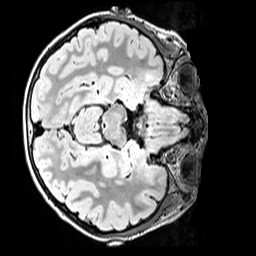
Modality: FLAIR
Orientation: axial
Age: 9
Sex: male
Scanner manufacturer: siemens
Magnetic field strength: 3 T
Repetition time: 5 s
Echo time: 0.388 s